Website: crate-barrel
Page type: payment
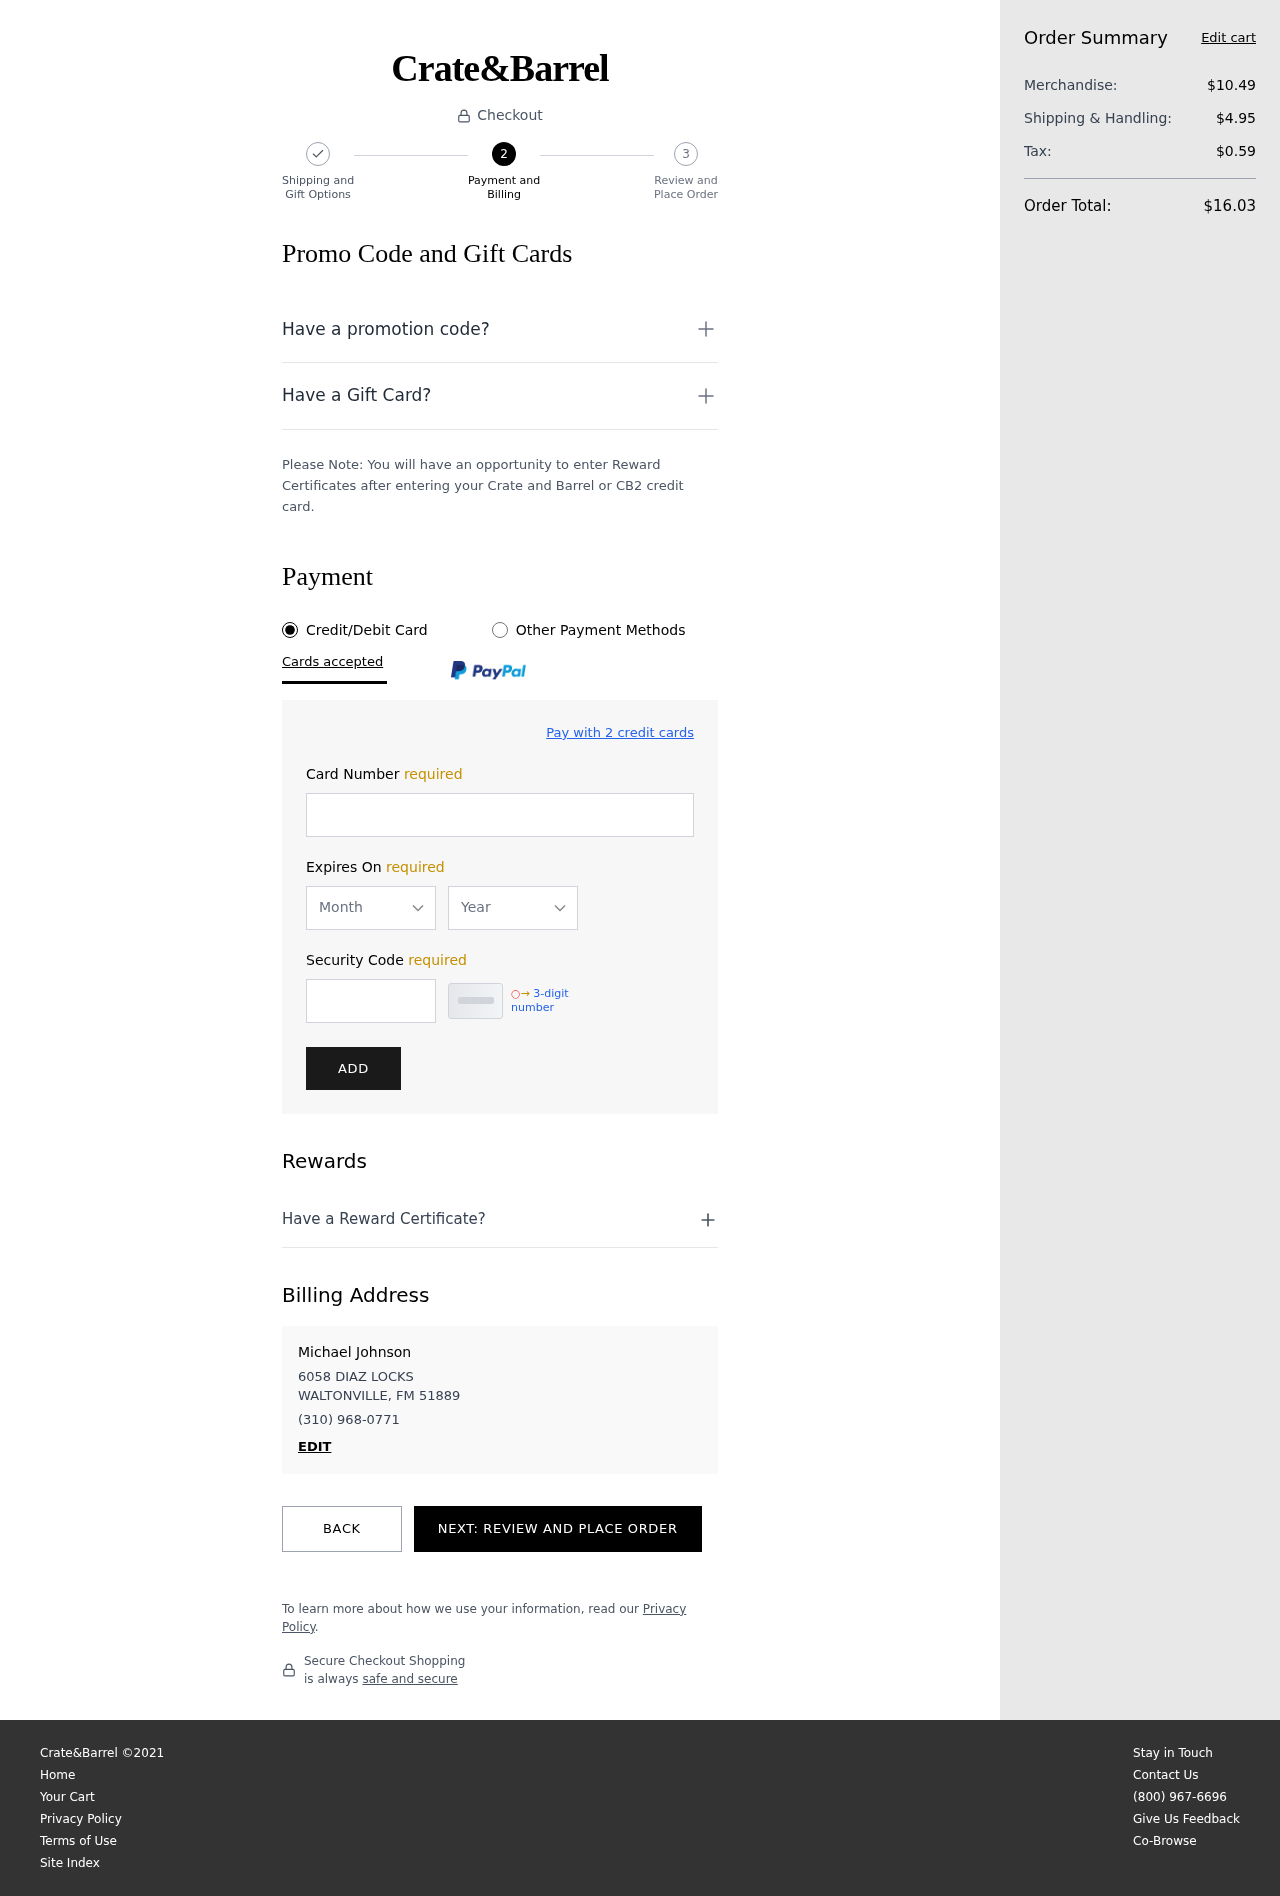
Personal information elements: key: PII_CARD_EXPIRY_MONTH
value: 11
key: PII_CARD_EXPIRY_YEAR
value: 26
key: PII_CITY_STATE_ZIP
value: WALTONVILLE, FM 51889
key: PII_FULLNAME
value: Michael Johnson
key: PII_PHONE
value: (310) 968-0771
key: PII_STREET
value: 6058 DIAZ LOCKS
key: PII_CARD_NUMBER
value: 6011 1529 4548 9733
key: PII_CARD_CVV
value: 214
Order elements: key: ORDER_SUBTOTAL
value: $10.49
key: ORDER_SHIPPING_COST
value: $4.95
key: ORDER_TAX
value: $0.59
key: ORDER_TOTAL
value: $16.03